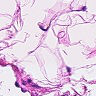
Metastatic tissue present: no